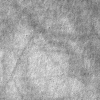
Atmospheric dust classification: not_dusty